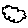
Label: cloud